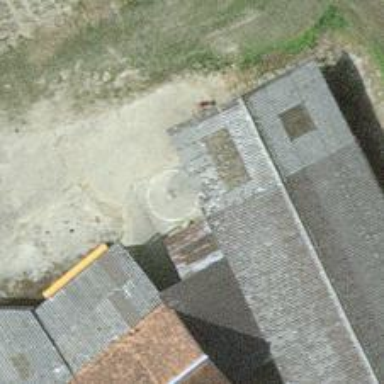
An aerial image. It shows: Silo.